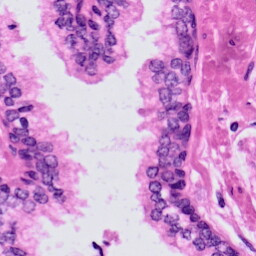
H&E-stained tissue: Prostate